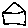
Label: house